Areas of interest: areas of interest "Jinnan Children's Palace"
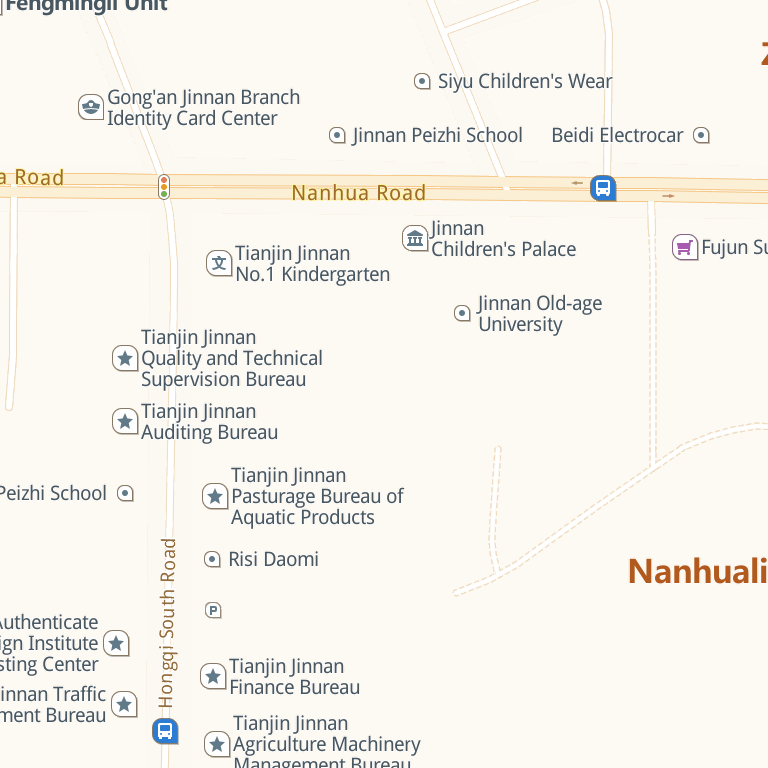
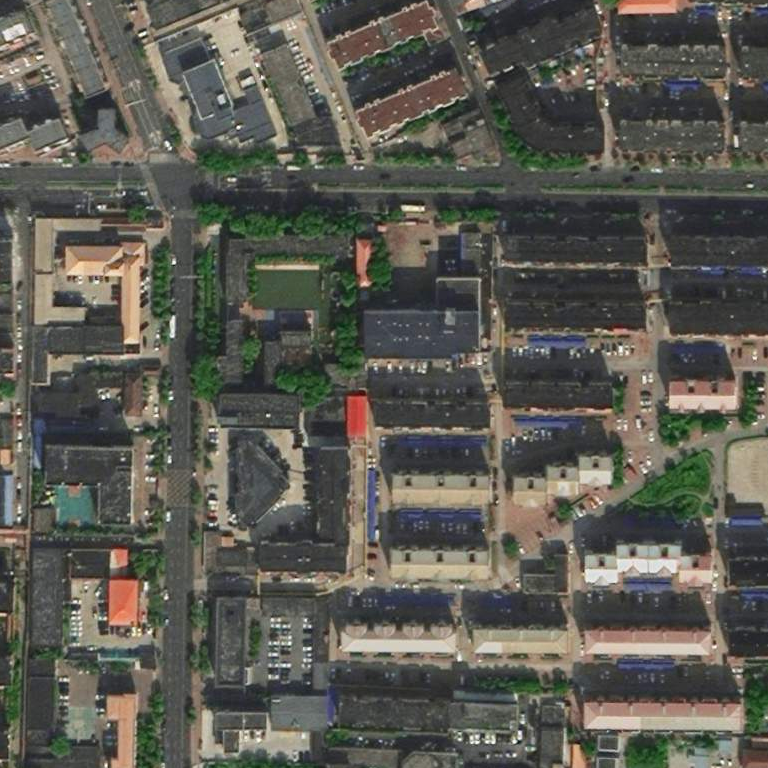